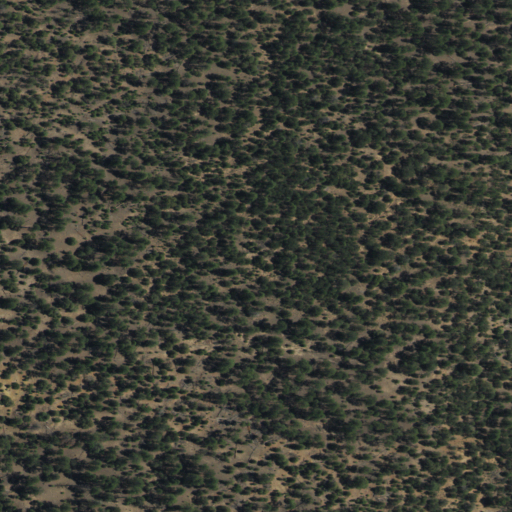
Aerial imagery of mountain in New Mexico named Mesa de los Viejos containing evergreen forest and shrub